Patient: sex M, age 94
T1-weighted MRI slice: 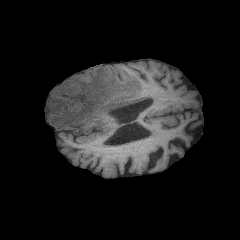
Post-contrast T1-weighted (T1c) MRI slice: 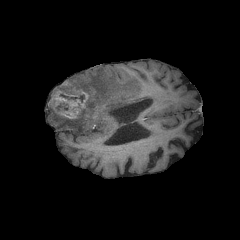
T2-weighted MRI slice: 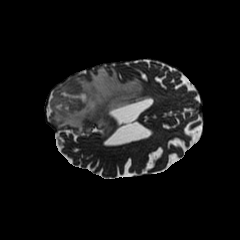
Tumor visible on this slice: yes
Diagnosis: Glioblastoma, IDH-wildtype
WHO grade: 4